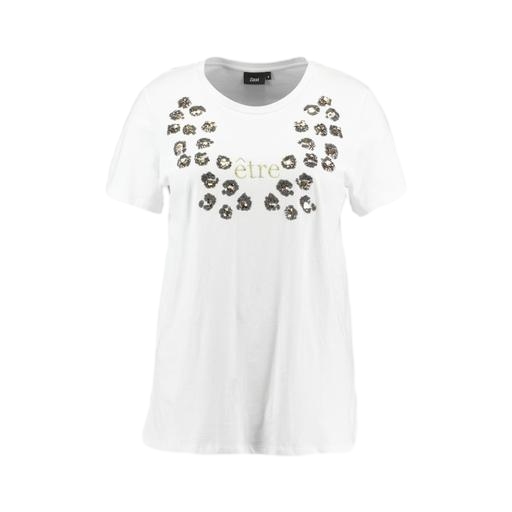
white embellished t-shirt, white printed t-shirt, black plus size printed t-shirt only macy, white background